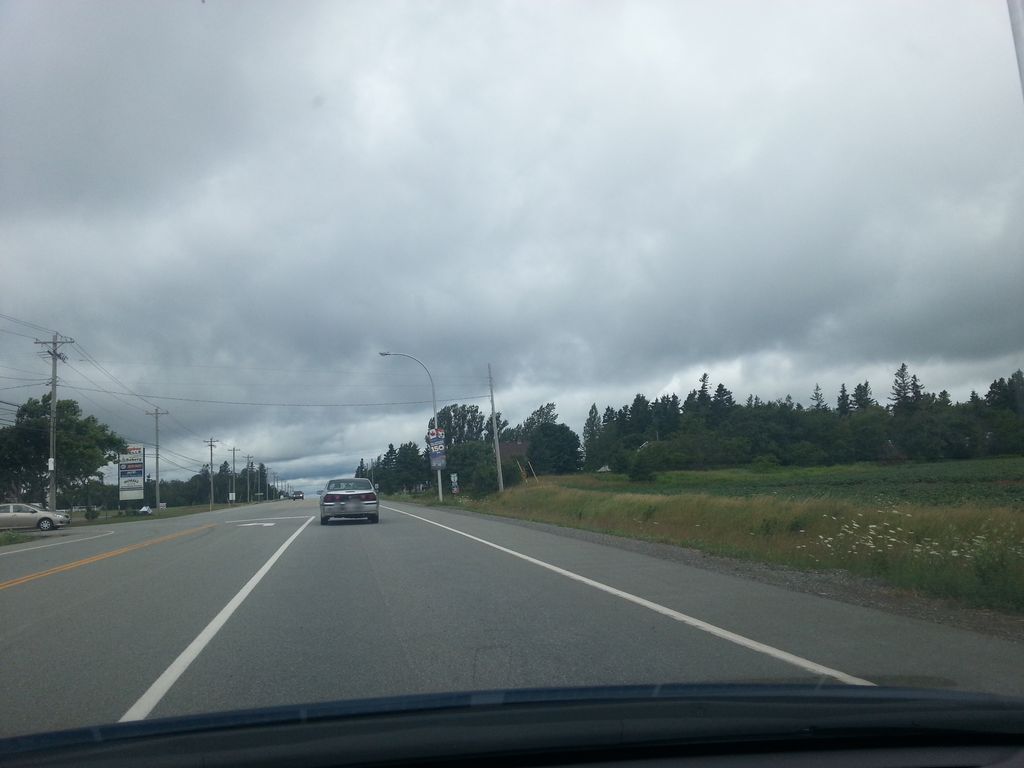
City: charlottetown